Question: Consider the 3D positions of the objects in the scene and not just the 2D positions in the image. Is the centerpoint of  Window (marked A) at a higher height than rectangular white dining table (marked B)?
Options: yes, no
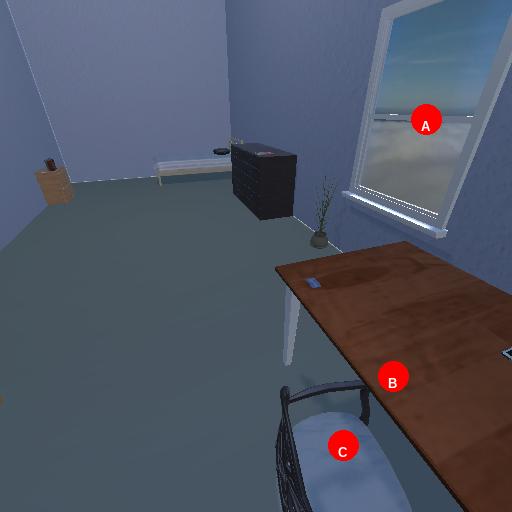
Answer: yes